Question: So I constructed some simple code to compare two text files. One with a jumbled list of words that are supposed to match up to words in the dictionary file. Basically finding which jumbled words match to their dictionary word. Some words have a few jumbled words that match to them, some don't have any matches. I'm looking to change this code to be much simpler, using HashMaps to make the program simpler and faster, but I'm not very good with HashMaps at all and could use the help.
Here is the code I currently have for the non-hashmap version if it helps:
'''
import java.util.*;
import java.io.*;
public class Project6
{
public static void main(String[] args) throws Exception
{
if (args.length < 2 ) die( "Must give name of two input files on cmd line." );
BufferedReader dFile = new BufferedReader( new FileReader( args[0] ) );
BufferedReader jFile = new BufferedReader( new FileReader( args[1] ) );
ArrayList<String> jWordList= new ArrayList<String>();
ArrayList<String> dWordList= new ArrayList<String>();
long startTime = System.currentTimeMillis();
while (dFile.ready())
{
String word = dFile.readLine();
dWordList.add( word );
}
dFile.close();
while (jFile.ready())
{
String word = jFile.readLine();
jWordList.add( word );
}
jFile.close();
Collections.sort( dWordList );
Collections.sort( jWordList );
String[] dArray = dWordList.toArray(new String[dWordList.size()]);
String[] jArray = jWordList.toArray(new String[jWordList.size()]);
dArray = canonArray( dArray );
jArray = canonArray( jArray );
for(int i = 0 ; i < jWordList.size() ; i++)
{
String jWord = jArray[i];
System.out.print(jWordList.get(i) + " ");
for(int c = 0 ; c < dWordList.size() ; c++)
{
String dWord = dArray[c];
if(jWord.equals(dWord))
{
System.out.print(dWordList.get(c) + " ");
}
}
System.out.println();
}
long endTime = System.currentTimeMillis();
long ms = endTime-startTime;
System.out.println("Elapsed time in seconds: " + ms/1000.0 + "
"); // 1 ms is a 1,000th of a second
}
private static void die( String errmsg )
{
System.out.println( "
FATAL ERROR: " + errmsg + "
" );
System.exit(0);
}
private static String toCanonical( String word )
{
char[] charArray = word.toCharArray();
Arrays.sort(charArray);
String charNewString = new String(charArray);
return charNewString;
}
private static String[] canonArray( String[] Arr )
{
String[] newArr = new String[Arr.length];
for(int i = 0 ; i < Arr.length ; i++)
{
String temp = toCanonical(Arr[i]);
newArr[i] = temp;
}
return newArr;
}
}
'''
It produces the following output, which I would like to keep exactly the same (minus the print of elapsed time):

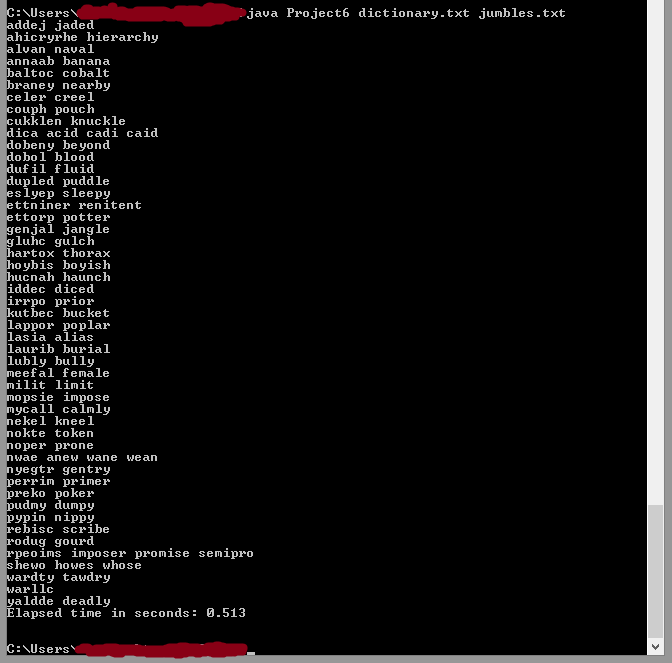
Answer: What you want is to define a HashMap such that the key's hash and equals method will come out the same regardless of the order and case of the string's characters. The following takes a String and converts it to lowercase and sorts the characters.
'''
import java.util.*;
import java.io.*;
public class Project6 {
public static void main(String[] args) throws Exception {
if (args.length < 2) die("Must give name of two input files on cmd line.");
BufferedReader dFile = new BufferedReader(new FileReader(args[0]));
BufferedReader jFile = new BufferedReader(new FileReader(args[1]));
HashMap<String, List<String>> dWordMap = new HashMap<String, List<String>>();
long startTime = System.currentTimeMillis();
while (dFile.ready()) {
String word = dFile.readLine();
if (word == null) break;
addWord(word, dWordMap);
}
dFile.close();
while (jFile.ready()) {
String jWord = jFile.readLine();
if (jWord == null) break;
List<String> dWords = dWordMap.get(createKey(jWord));
if (dWords != null) {
System.out.println(jWord + " " + dWords);
}
}
jFile.close();
long endTime = System.currentTimeMillis();
long ms = endTime - startTime;
System.out.println("Elapsed time in seconds: " + ms / 1000.0 + "
");
}
private static void die(String errmsg) {
System.out.println("
FATAL ERROR: " + errmsg + "
");
System.exit(0);
}
private static String createKey(String word) {
char[] chword = word.toLowerCase().toCharArray();
Arrays.sort(chword);
return new String(chword);
}
private static void addWord(String word, Map<String, List<String>> map) {
String key = createKey(word);
List<String> list = map.get(key);
if(list==null) {
list = new ArrayList<String>();
map.put(key, list);
}
list.add(word);
}
}
'''